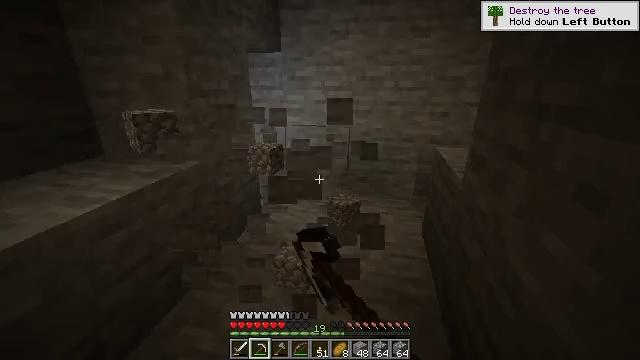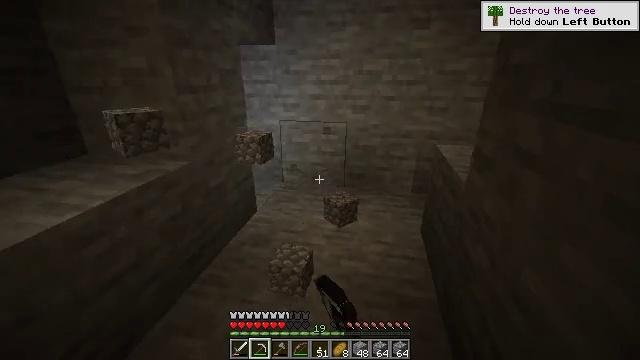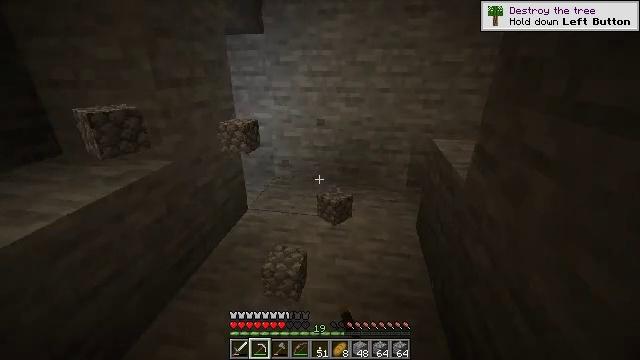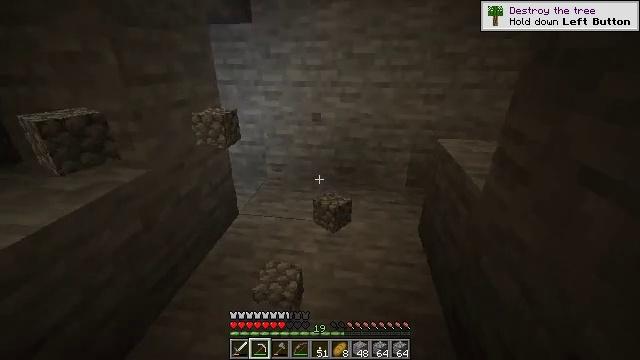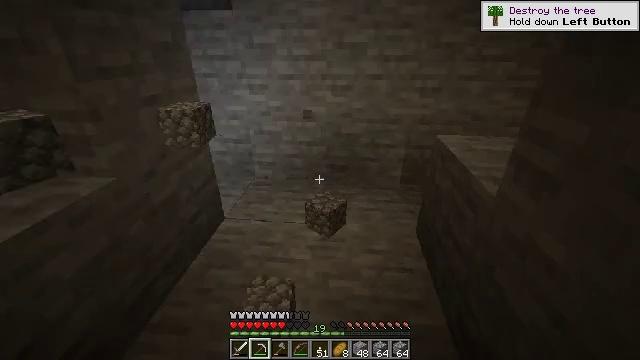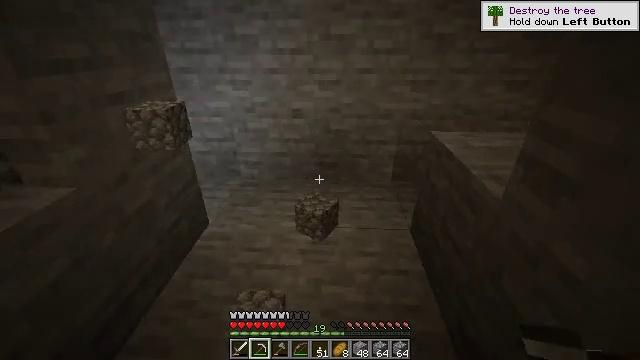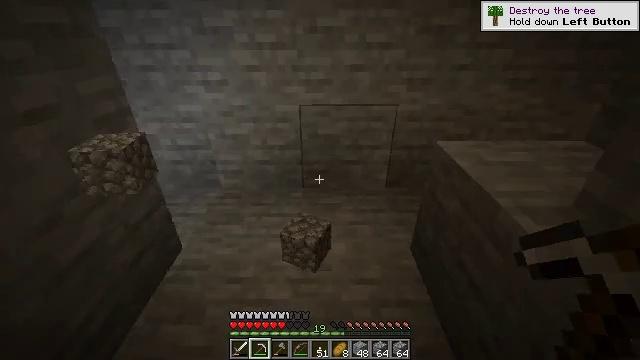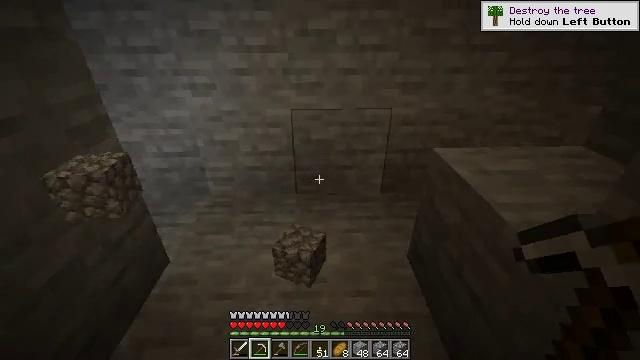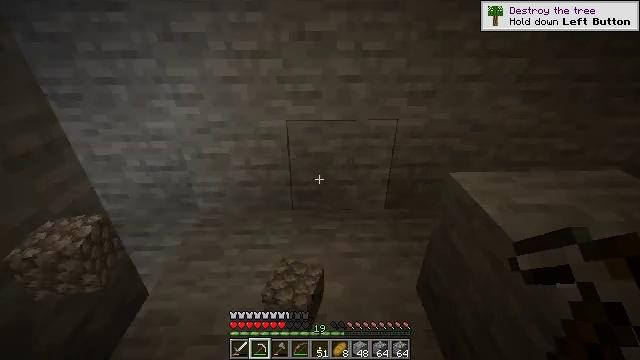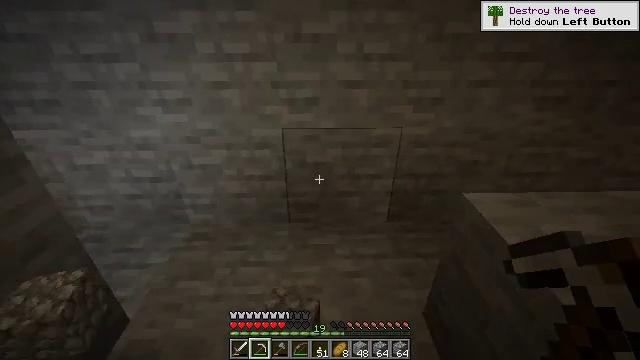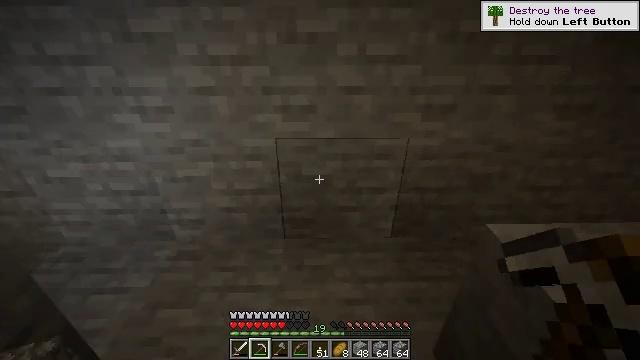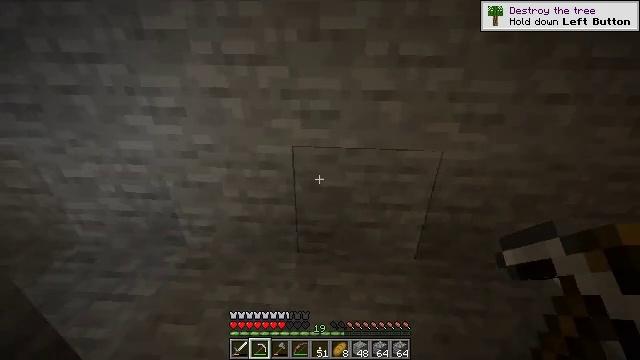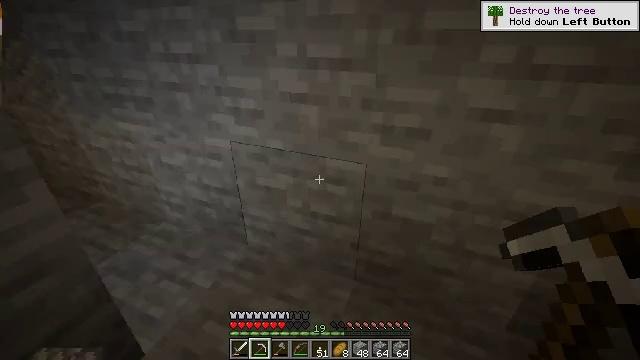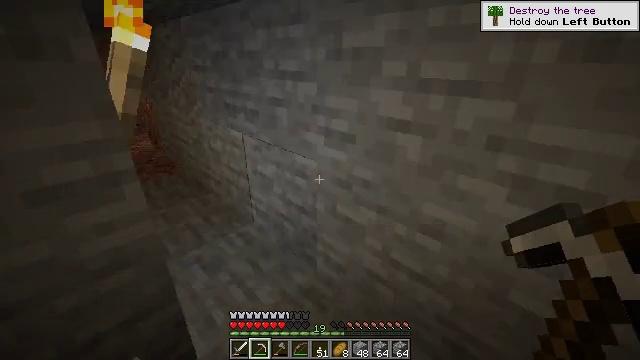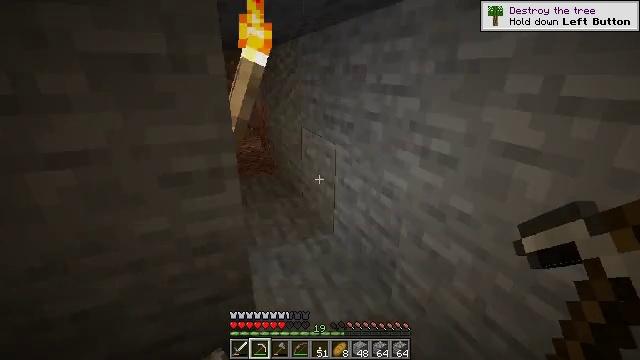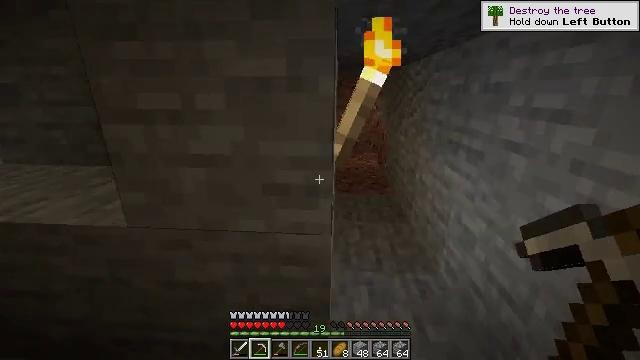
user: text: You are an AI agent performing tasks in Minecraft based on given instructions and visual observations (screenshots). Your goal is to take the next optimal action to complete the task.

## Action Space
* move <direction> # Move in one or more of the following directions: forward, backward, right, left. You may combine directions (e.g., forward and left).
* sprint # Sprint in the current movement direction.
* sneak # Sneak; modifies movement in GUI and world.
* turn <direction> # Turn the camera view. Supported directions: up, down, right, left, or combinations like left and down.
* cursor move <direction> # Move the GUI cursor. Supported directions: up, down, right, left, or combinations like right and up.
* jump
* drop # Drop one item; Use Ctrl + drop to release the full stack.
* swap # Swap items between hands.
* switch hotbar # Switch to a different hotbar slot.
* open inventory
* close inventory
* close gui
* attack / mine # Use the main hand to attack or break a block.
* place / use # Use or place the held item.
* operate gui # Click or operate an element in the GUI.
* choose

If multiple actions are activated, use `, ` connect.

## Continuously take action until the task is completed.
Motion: motion action
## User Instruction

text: Mine the andesite underground.
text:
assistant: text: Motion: move forward, turn down
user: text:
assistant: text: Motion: move forward, turn right and down
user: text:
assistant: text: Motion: move forward, turn right and down
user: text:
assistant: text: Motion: move forward, turn right and down
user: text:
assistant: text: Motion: move forward, turn right and down
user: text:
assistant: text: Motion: move forward, turn right and down
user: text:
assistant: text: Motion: move forward, turn right
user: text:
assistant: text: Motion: move forward
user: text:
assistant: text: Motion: move forward
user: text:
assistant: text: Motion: move forward
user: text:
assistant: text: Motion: move forward, turn left
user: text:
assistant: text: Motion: move forward, turn left and up
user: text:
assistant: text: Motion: move forward, turn left and up
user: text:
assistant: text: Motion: turn left and up
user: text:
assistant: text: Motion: turn left and up
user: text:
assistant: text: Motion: turn left and up
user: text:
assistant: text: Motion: turn left and up
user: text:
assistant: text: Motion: turn left and up
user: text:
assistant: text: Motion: no_op
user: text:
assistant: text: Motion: no_op
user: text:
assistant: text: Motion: move forward and move left
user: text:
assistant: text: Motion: move forward and move left
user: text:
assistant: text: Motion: move forward and move left
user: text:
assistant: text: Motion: move forward and move left
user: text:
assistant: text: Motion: move forward and move left, turn left
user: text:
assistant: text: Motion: move forward and move left, turn left
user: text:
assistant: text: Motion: move forward and move left, turn left
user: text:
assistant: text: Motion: move forward and move left
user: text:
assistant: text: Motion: move forward and move left
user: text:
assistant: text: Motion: move forward and move left